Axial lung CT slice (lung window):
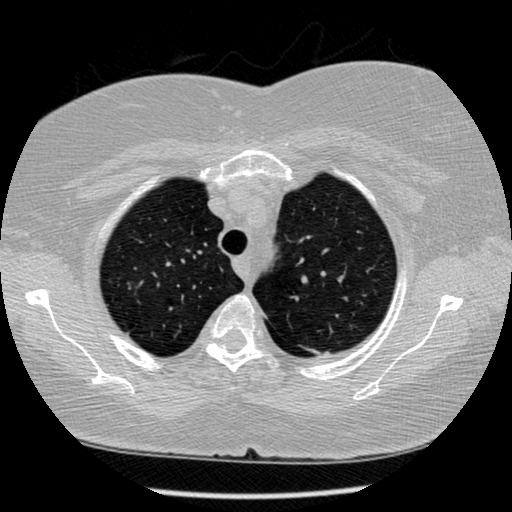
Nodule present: no